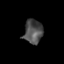
Tissue: prostate
Cell type: Fibroblasts
Senescence score: 0.8435
Nuclear area (px): 437
Mean DAPI intensity: 78.847